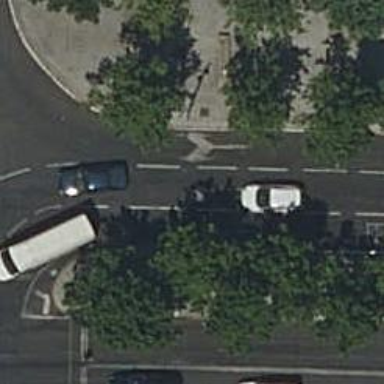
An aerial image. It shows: Road with traffic signals.